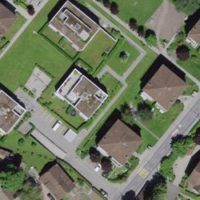
EUNIS habitat code: 55
Species observed at this site:
Campanula trachelium